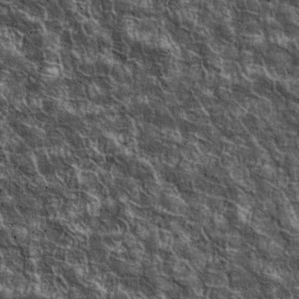
Label: non_frost